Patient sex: M
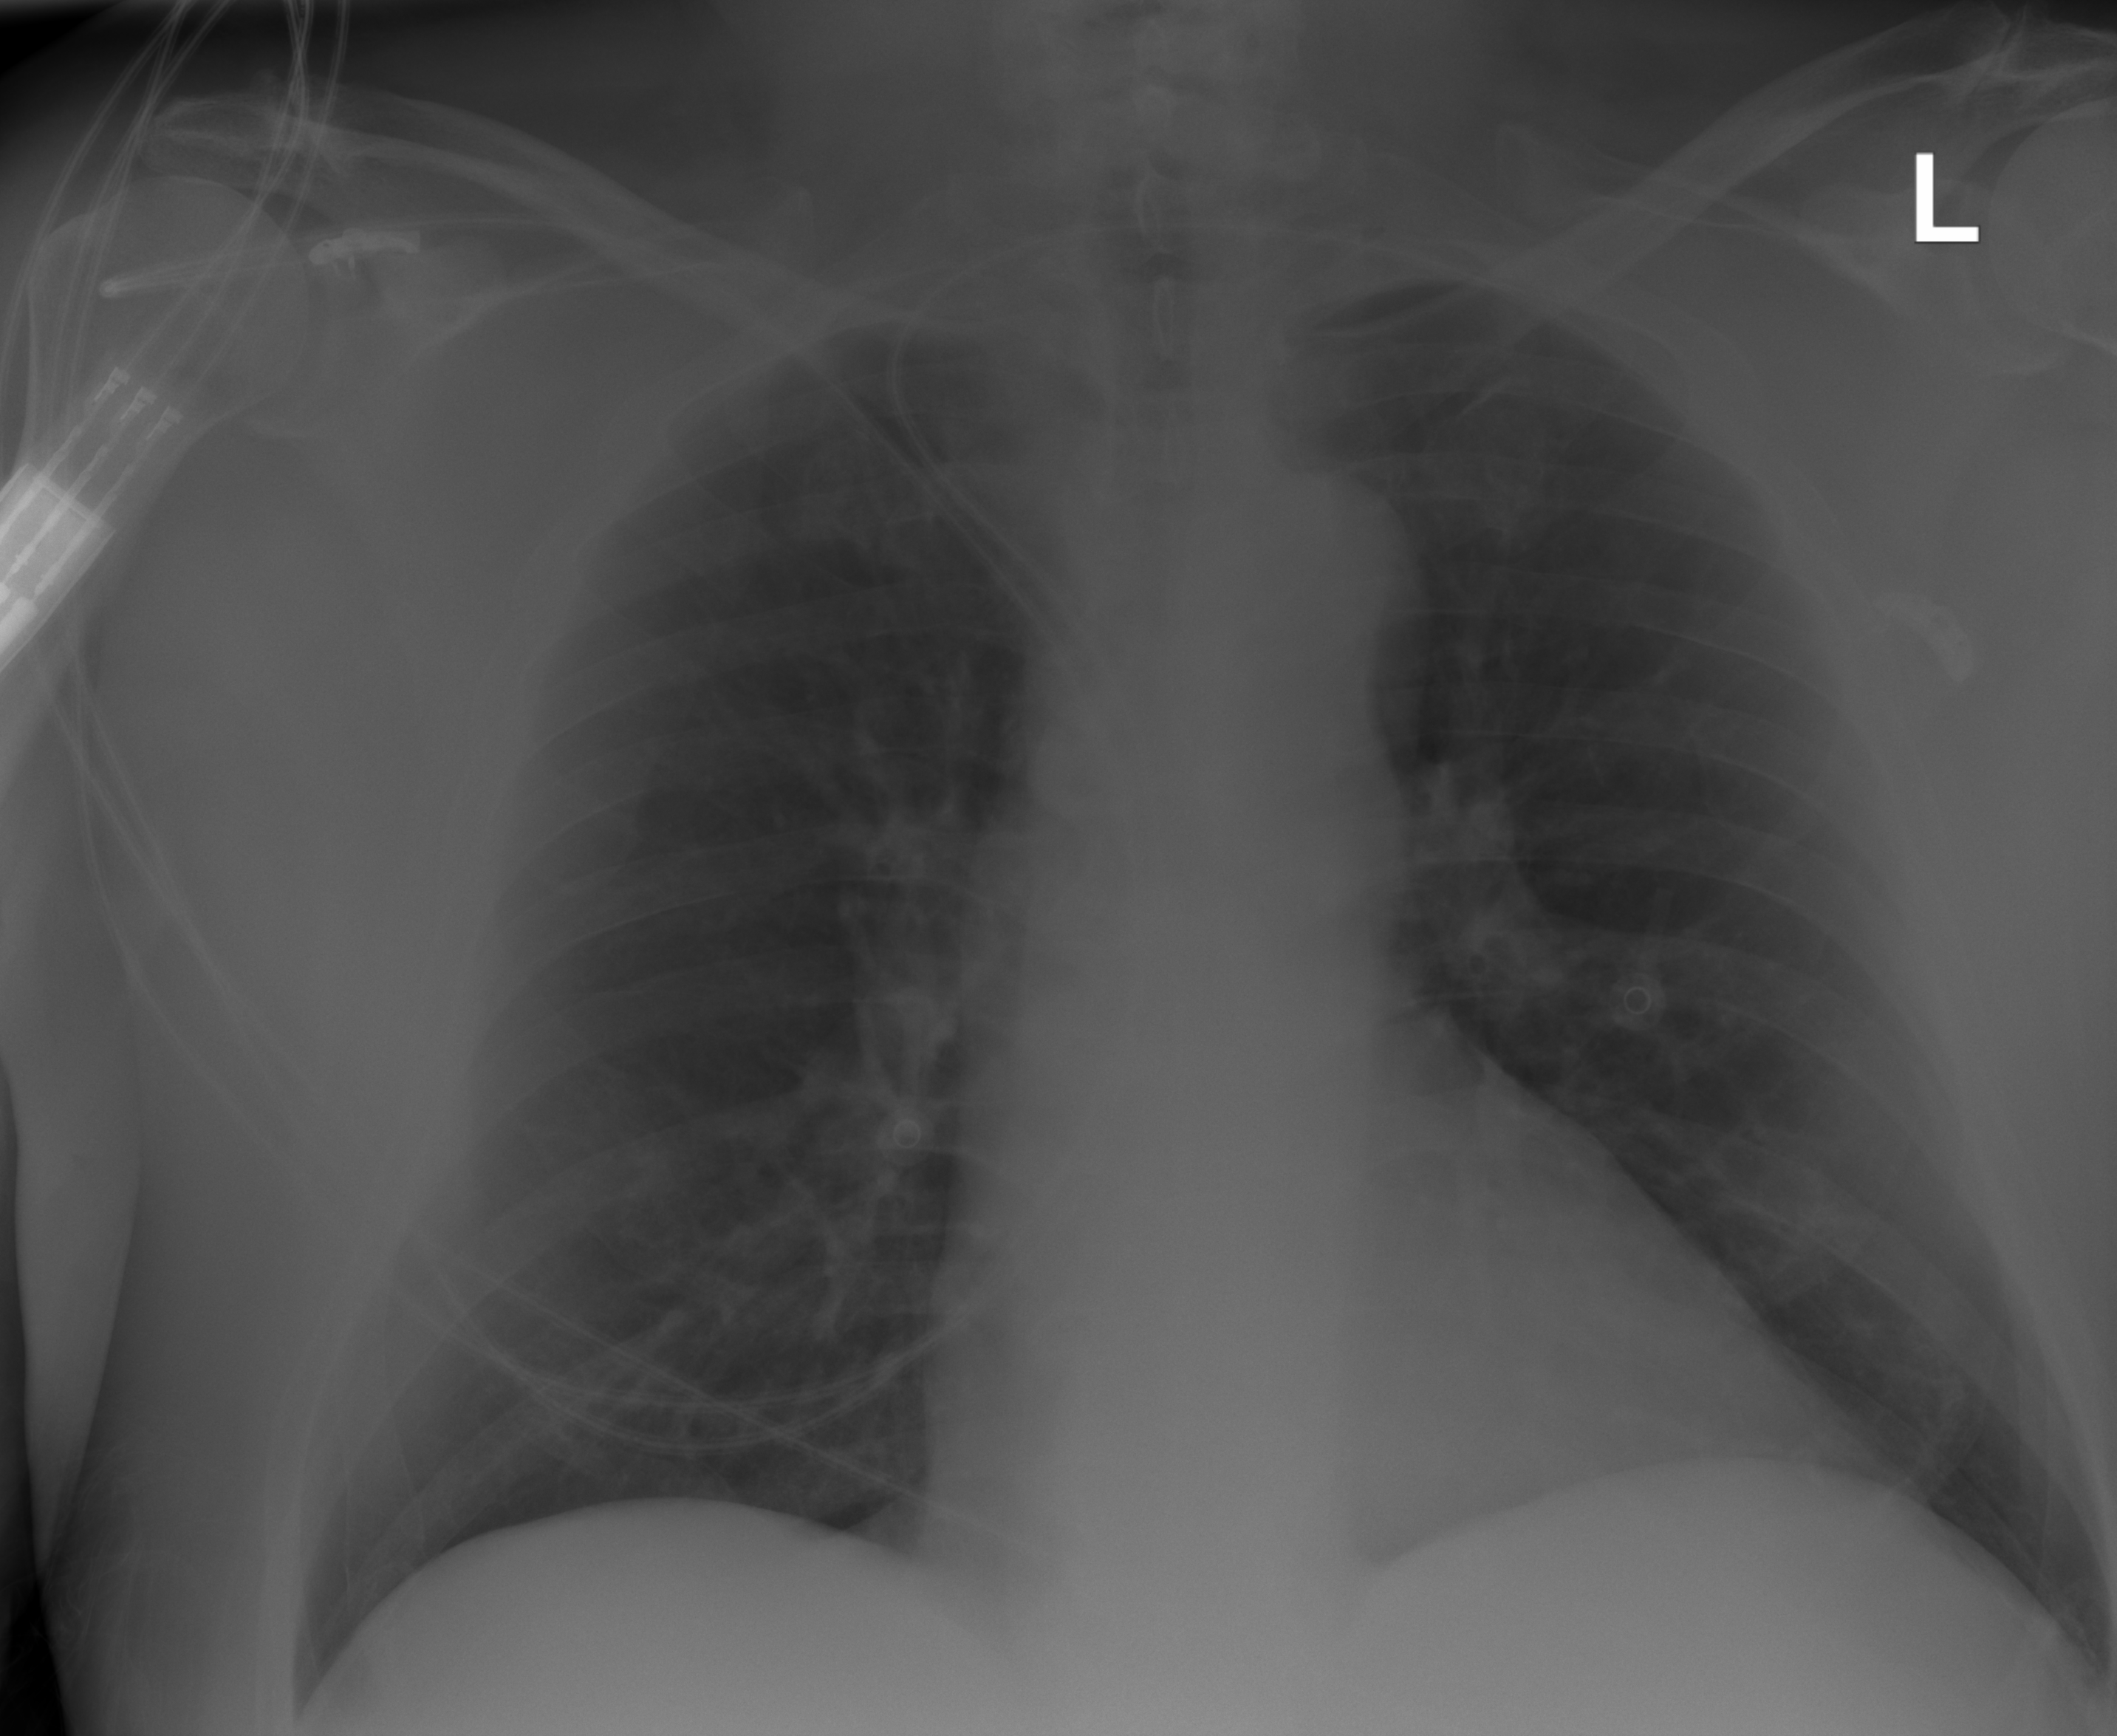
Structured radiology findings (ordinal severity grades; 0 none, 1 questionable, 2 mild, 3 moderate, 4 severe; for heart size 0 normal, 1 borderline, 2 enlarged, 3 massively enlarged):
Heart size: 0
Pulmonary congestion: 0
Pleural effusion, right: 0
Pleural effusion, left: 0
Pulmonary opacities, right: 0
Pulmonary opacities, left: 0
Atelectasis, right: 1
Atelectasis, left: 1